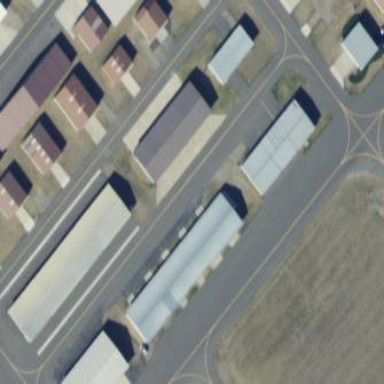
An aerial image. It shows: Hangar building at airport.